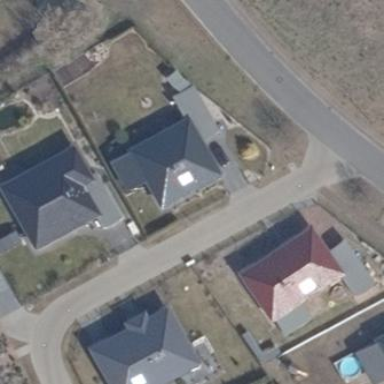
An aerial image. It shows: Black house with hipped roof.